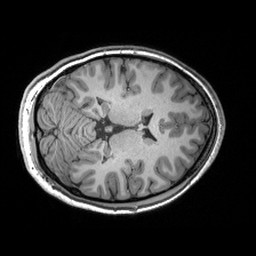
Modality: T1w
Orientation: axial
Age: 21
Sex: female
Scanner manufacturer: siemens
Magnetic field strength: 3 T
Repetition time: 2.53 s
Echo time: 0.00299 s